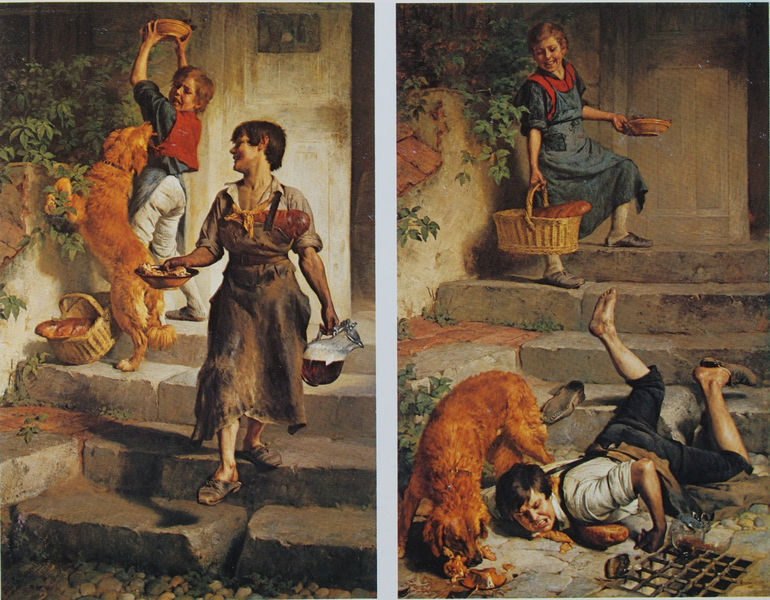
Titel: He who laughs last... laughs last
Künstler: Toby Edward Rosenthal
Standort: Beverly Hills (California)
Institution: Szymanski Gallery
Schlagwörter: blau, blätter, gemälde, mann, schatten, weiß, mädchen, ocker, braun, frau, glas, grau, kleid, licht, orange, schwarz, szene, tür, haus, hund, rot, tier, beige, malerei, hose, geschichte, halten, schale, schüssel, stehen, stein, steine, tragen, schauen, öl, natur, gehen, gitter, realismus, kind, pflanzen, alltag, arbeit, genre, kinder, garten, kanne, krug, ranken, schürze, bilder, genrebild, genremalerei, zwei, schuhe, jungen, laufen, schürzen, mauer, farbe, türe, picknick, treppe, treppen, blue, fight, oil, people, red, stairs, steps, white, women, essen, collar, dress, france, friends, green, grey, painting, wall, woman, affiche, marron, vert, flowers, korb, brot, brown, stufe, stufen, junge, fallen, lachen, barfuss, eingang, escalier, spitzweg, treppenstufen, cruche, pichet, knabe, picknickkorb, buch, milch, blanc, noir, ironie, wine, bäcker, leinwand, bier, schuh, lustig, moral, küche, sandale, efeu, maison, sad, chien, food, stone, tree, fressen, hunger, fall, sturz, unfall, regarder, rouge, girl, house, boy, child, feet, fröhlich, bushes, huhn, geselle, femme, hausarbeit, zuschauen, assiette, waldmüller, hinfallen, ombre, gegenüber, mother, dog, dogs, träger, french, abfolge, szenen, arbre, peinture, zerbrochen, paintings, falling, gefallen, smile, robe, accident, injured, children, door, nett, betteln, happy, outside, haustür, bleu, lumiere, pierre, holzschuhe, scherben, enfants, streich, bursche, campagne, basket, verre, vin, leaves, blouse, enfant, sourire, cat, costume, family, teile, dessin, grille, porte, entry, shoes, aller, couleur, rost, hut, brune, jeu, erzählung, apron, gulli, abfluss, couleurs, pauvreté, play, abwasserkanal, ausrutschen, deux, folge, geschichtes, kanben, küchenjungen, missgeschick, mur, narrativ, pech, rire, schadenfreude, stolpern, stuffen, szenenfolge, trauch, verlust, garcon, panier, sequenz, histoire, tour, manger, eating, kids, playing, organge, diptychon, feuilles, bol, plat, carry, outdoor, doorway, jug, pitcher, drink, trouble, murillo, fauve, garçons, happiness, marche, marches, chute, goya, chaussure, sol, boys, souris, humour, plantes, bowl, scène, hurt, pain, tablier, roux, meal, diptyque, comique, morale, foyer, game, pauvre, bread, drain, grate, baguette, mange, down, tombé, entryway, gild, milk, scene de genre, ragged, carafe, injuste, laugh, pleasant, artwork, defeat, tomber, fell, stirs, cry, dyptique, grimace, nourriture, maître, enfant chien, pendants, viande, moquerie, charcuterie, bouche d'égouts, cidre, bd, cassé, souliers, egout, proverbe, peid, lait, besaçe, restes, moquer, douleur, mal, caraffe, pains, foya, \basket, problem